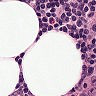
Metastatic tissue present: no